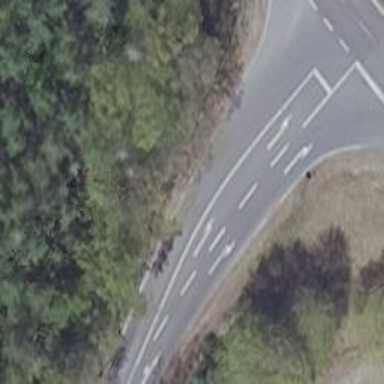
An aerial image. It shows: Secondary road.